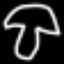
Label: mushroom